Interaction volume radius: 5 \u00c5
Interaction volume height: 25 \u00c5
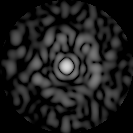
Disorder parameter: 0.8448